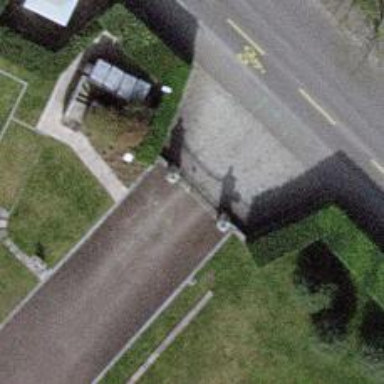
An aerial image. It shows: Gate.